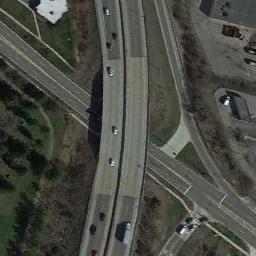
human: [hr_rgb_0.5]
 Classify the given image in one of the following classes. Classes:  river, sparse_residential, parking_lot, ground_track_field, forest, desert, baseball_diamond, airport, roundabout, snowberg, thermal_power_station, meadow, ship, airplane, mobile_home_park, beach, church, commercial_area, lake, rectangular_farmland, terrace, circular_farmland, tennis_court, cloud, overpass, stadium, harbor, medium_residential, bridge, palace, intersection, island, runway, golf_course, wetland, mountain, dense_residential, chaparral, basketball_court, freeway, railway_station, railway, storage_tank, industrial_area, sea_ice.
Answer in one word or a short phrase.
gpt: overpass